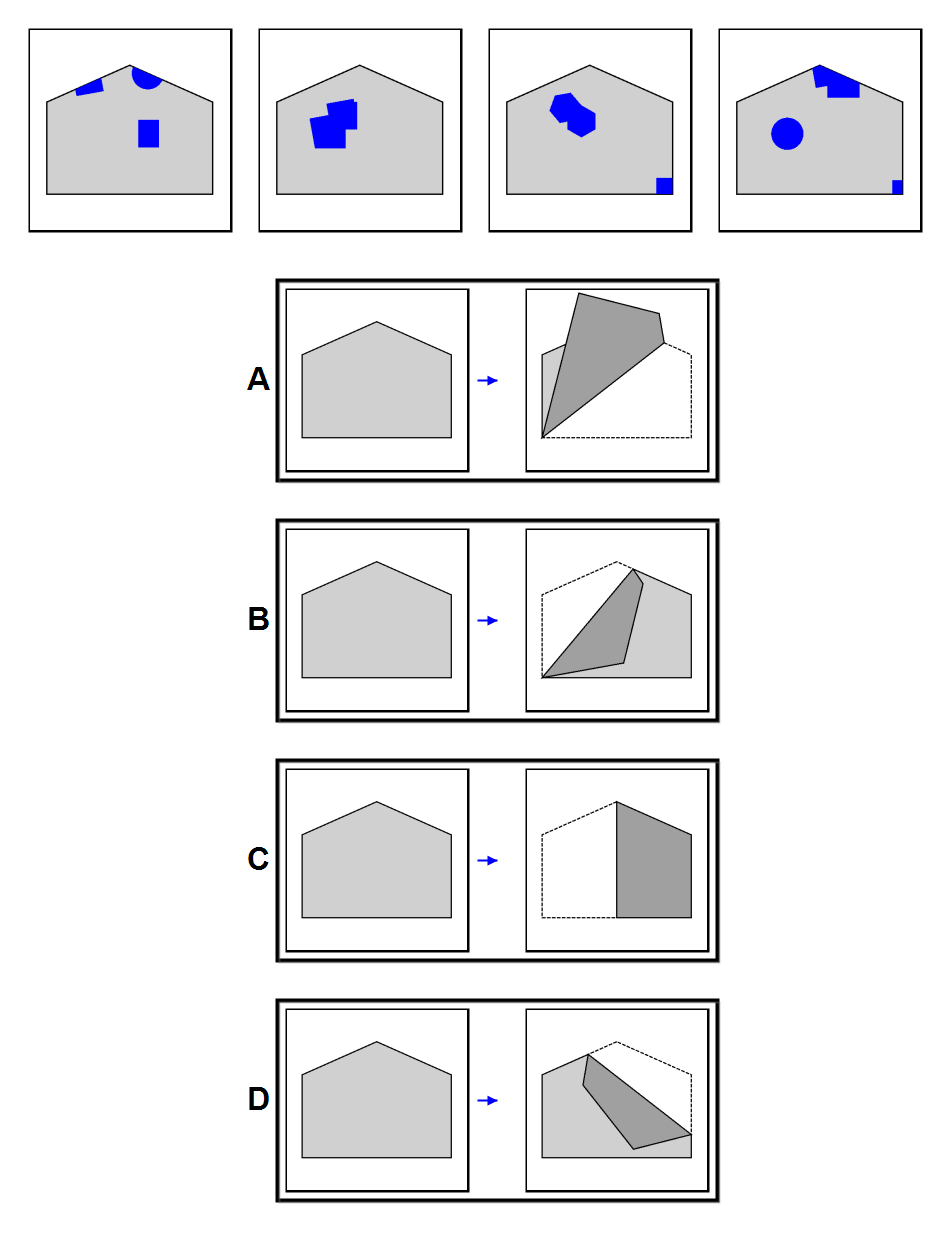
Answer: B